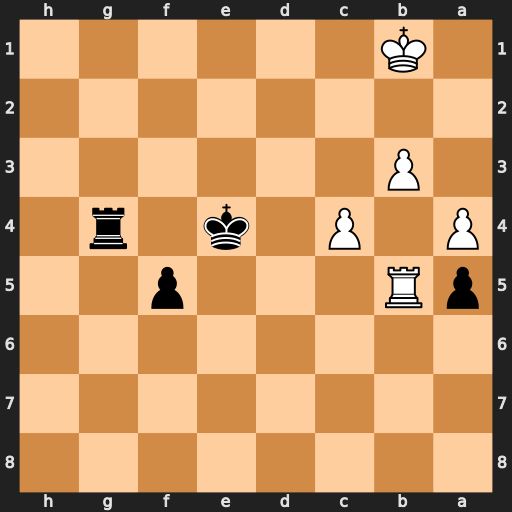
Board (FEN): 8/8/8/pR3p2/P1P1k1r1/1P6/8/1K6
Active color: b
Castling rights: -
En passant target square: -
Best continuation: f4 Rb8 f3